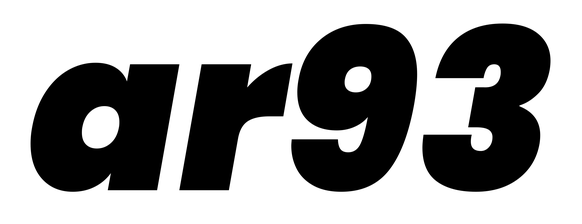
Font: Poppins-BlackItalic